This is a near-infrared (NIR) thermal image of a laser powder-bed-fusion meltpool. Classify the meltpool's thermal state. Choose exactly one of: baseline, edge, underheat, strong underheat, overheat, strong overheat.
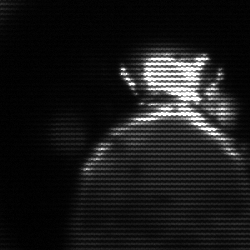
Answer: baseline